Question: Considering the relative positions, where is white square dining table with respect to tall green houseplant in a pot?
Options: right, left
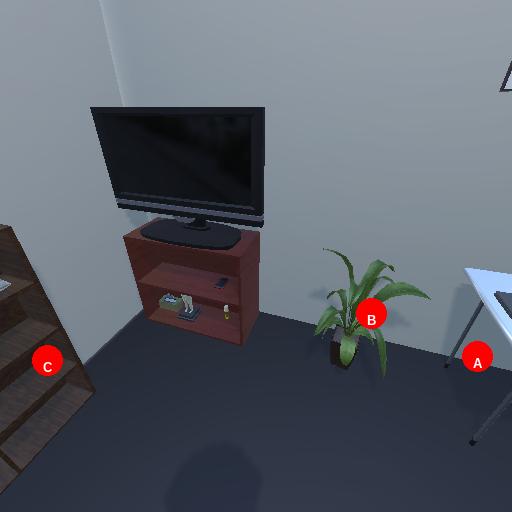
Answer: right